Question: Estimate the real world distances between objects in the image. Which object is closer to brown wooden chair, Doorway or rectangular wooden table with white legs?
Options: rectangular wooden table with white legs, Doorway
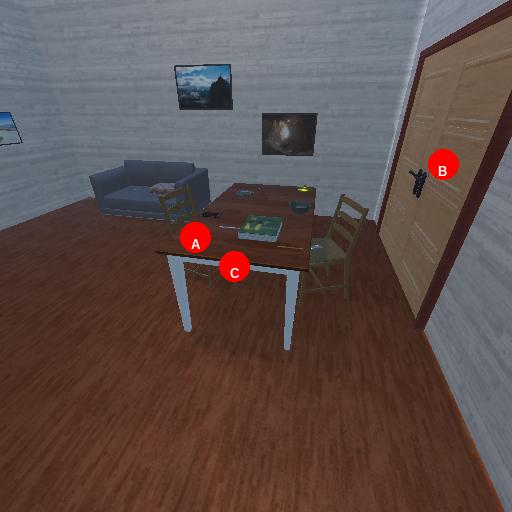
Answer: rectangular wooden table with white legs